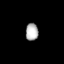
Tissue: lung
Cell type: B cells
Senescence score: 0.5987
Nuclear area (px): 213
Mean DAPI intensity: 178.972